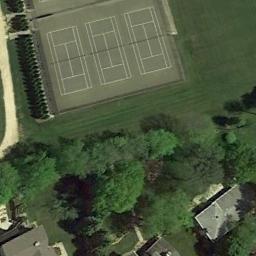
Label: tennis_court